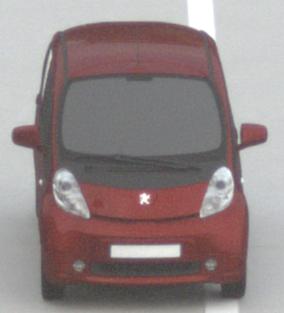
Make: Peugeot
Model: iOn
Detailed model: iOn
Model produced from: 2010/12
Model produced until: 2013/02
Doors: 5
Color: red
Road condition: dry road
Daytime: morning or afternoon
Contrast: low contrast